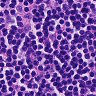
Metastatic tissue present: no